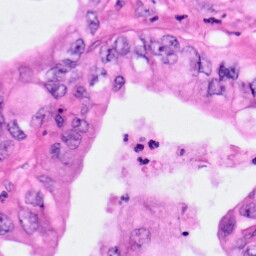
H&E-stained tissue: Pancreatic